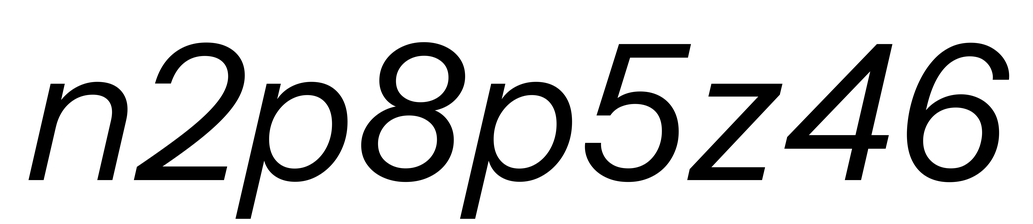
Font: InstrumentSans-Italic_Italic